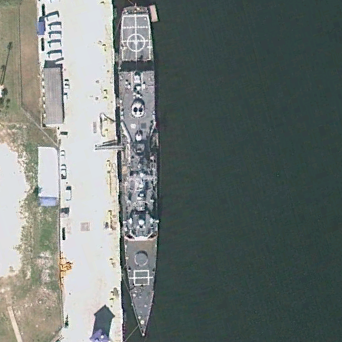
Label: Ticonderoga-class_cruiser